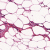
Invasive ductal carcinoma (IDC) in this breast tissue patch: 0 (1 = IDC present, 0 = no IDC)